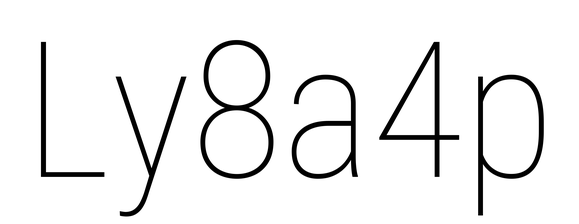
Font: Roboto_Condensed_Thin